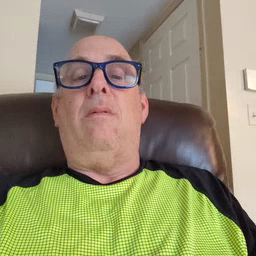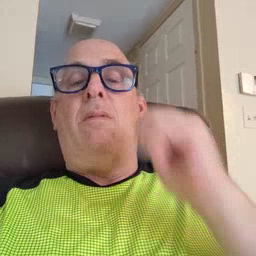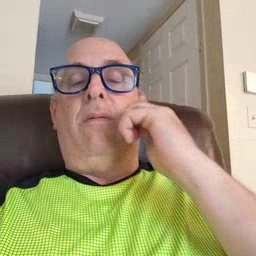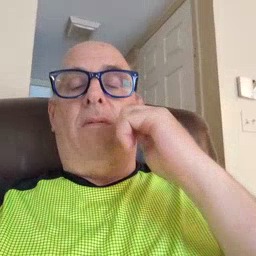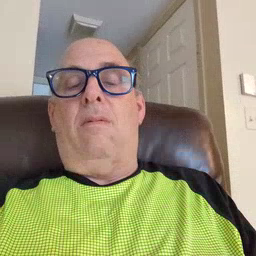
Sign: every